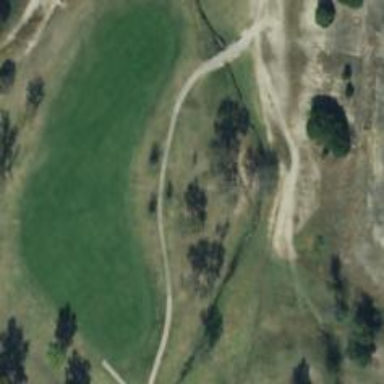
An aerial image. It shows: Path for both road and golf.